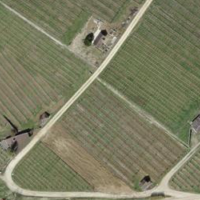
EUNIS habitat code: 40
Species observed at this site:
Fumaria officinalis